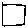
Label: square